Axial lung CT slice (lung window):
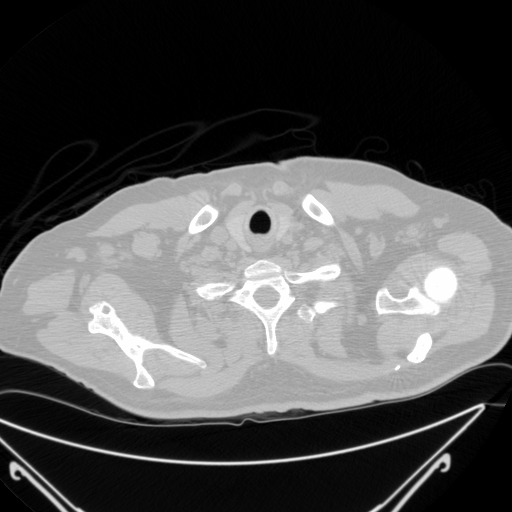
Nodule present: no